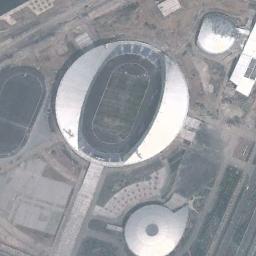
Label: stadium